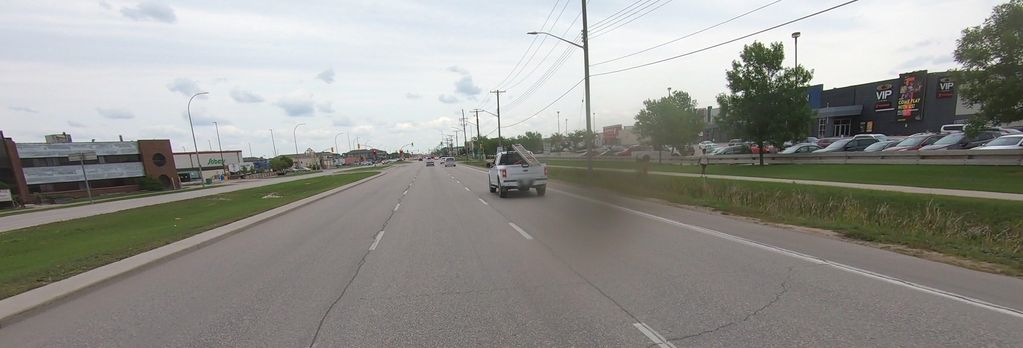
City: winnipeg